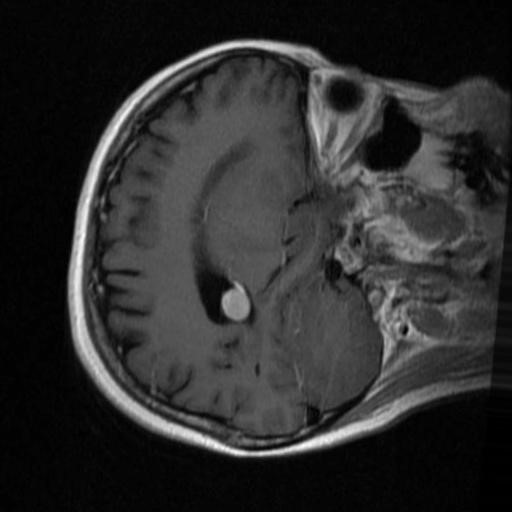
Label: brain_menin